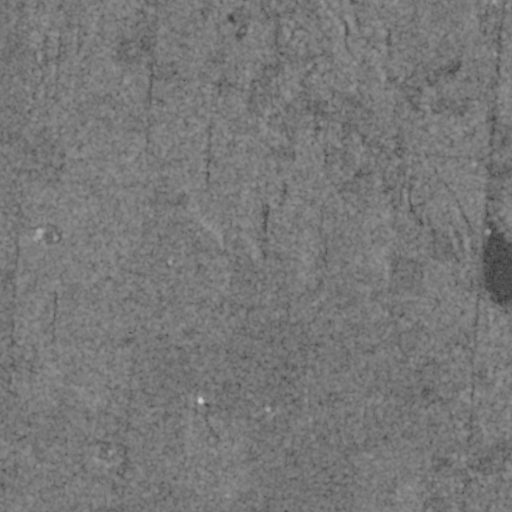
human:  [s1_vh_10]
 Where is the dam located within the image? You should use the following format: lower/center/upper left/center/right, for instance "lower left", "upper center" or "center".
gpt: The dam is located in the center right of the image.
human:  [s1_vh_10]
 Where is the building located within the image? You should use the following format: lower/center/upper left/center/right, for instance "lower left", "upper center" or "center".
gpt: There is no building in the image.

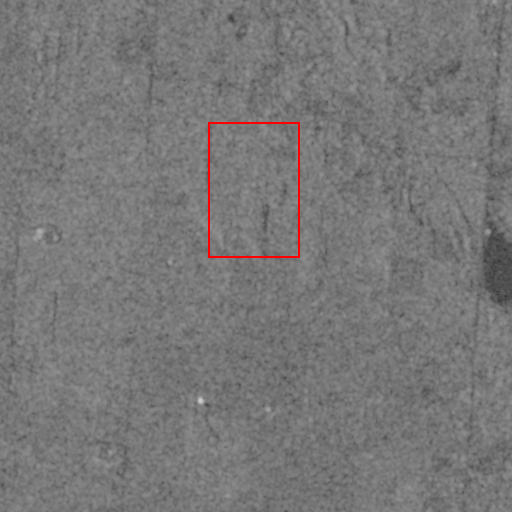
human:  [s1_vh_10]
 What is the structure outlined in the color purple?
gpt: There is no purple outline.
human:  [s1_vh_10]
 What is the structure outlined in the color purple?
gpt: There is no structure outlined in purple.